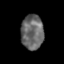
Tissue: lung
Cell type: Epithelial cells
Senescence score: 0.08963
Nuclear area (px): 764
Mean DAPI intensity: 104.202